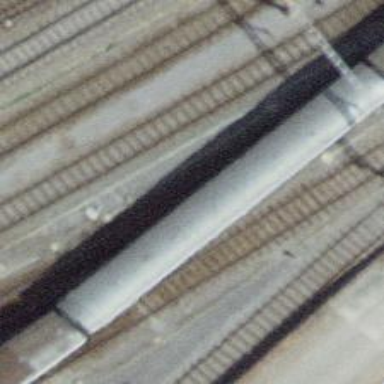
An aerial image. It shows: Railway switch.